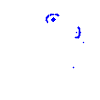
Particle: kaon